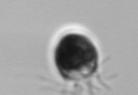
Label: Balanion